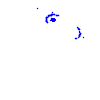
Particle: kaon